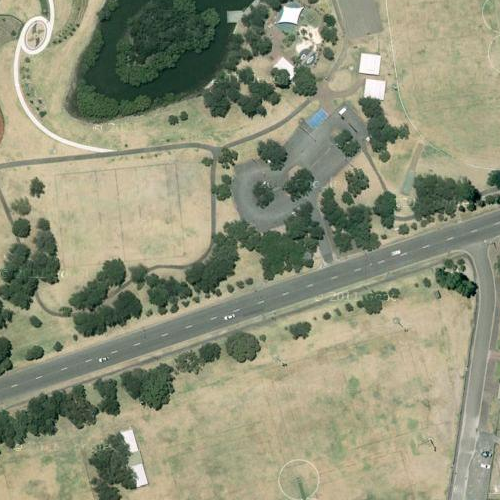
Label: sydney